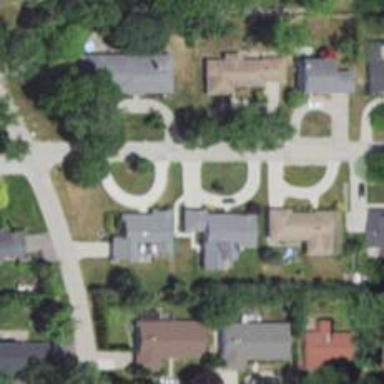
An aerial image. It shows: Driveway.